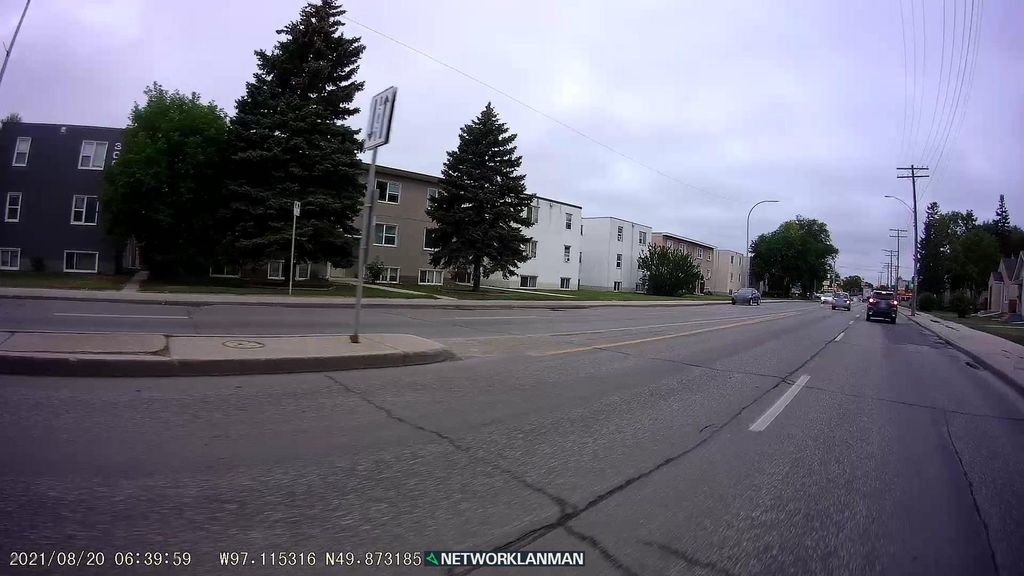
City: winnipeg